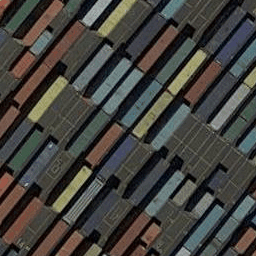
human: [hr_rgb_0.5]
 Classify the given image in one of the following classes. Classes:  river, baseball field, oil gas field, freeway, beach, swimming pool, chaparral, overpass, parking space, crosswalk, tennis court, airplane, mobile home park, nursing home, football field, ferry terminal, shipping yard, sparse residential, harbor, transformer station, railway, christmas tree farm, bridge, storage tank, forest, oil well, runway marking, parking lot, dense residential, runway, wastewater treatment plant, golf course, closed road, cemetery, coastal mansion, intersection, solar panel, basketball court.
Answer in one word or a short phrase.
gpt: shipping yard